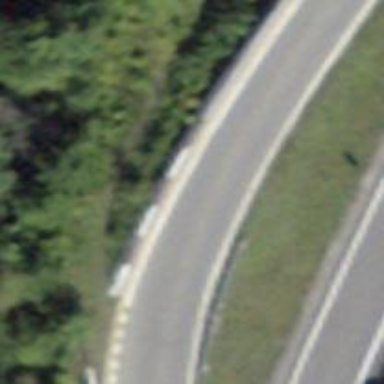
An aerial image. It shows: Secondary link road with asphalt surface.